Question: I am building a TODO application using Angular-Meteor.I am following the tutorial here:
<URL>
I have an error while I am trying to access a single todo item:

Here is my app.js
'''
Todos = new Mongo.Collection('todos');
if (Meteor.isClient) {
var todo = angular.module('todo', ['angular-meteor', 'ui.router']);
todo.config(['$urlRouterProvider', '$stateProvider', '$locationProvider', function($urlRouterProvider, $stateProvider, $locationProvider) {
$locationProvider.html5Mode(true);
$stateProvider
.state('todos', {
url: '/todos',
templateUrl: 'todos-list.ng.html',
controller: 'todoListController'
})
.state('todoDetails', {
url: '/todos/:todoId',
templateUrl: 'todo-details.ng.html',
controller: 'todoDetailsController'
});
$urlRouterProvider.otherwise("/todos");
}]);
todo.controller('todoListController', ['$scope', '$meteor', function($scope, $meteor) {
$scope.todos = $meteor.collection(Todos);
$scope.addTodo = function(todo) {
todo.date = new Date();
$scope.todos.save(todo);
};
$scope.remove = function(todo) {
$scope.todos.remove(todo);
};
$scope.clear = function() {
$scope.todos.remove();
};
}]);
todo.controller('todoDetailsController', ['$scope', '$stateParams','$meteor', function($scope, $stateParams, $meteor) {
$scope.todoId = $stateParams.todoId;
$scope.todo = $meteor.object(Todos, $stateParams.todoId);
}]);
}
'''
My index.html:
'''
<head>
<base href="/">
</head>
<body>
<div ng-app="todo">
<h1>
<a href="/todos">Home</a>
</h1>
<div ui-view></div>
</div>
</body>
'''
My todo-list.ng.html
'''
<form>
<label for="name">Name</label>
<input type="text" id="name" ng-model="newTodo.name">
<label for="priority">Priority</label>
<input type="text" id="priority" ng-model="newTodo.priority">
<button class="btn btn-primary" ng-click="addTodo(newTodo)">Add Todo</button>
</form>
<ul>
<li ng-repeat="todo in todos track by $index">
<a href="/todos/{{todo._id}}">{{todo.name}} {{todo.priority}} {{todo.date | date}}</a>
<button class="btn btn-primary" ng-click="remove(todo)">Done</button>
</li>
<h4>Tasks to do: {{todos.length}}</h4>
</ul>
<button class="btn btn-primary" ng-click="clear()">Clear list</button>
'''
And todo-details.ng.html
'''
<h1>Your to do</h1>
<input type="text" ng-model="todo.name">
<input type="text" ng-model="todo.priority">
'''
I have no idea, what am I doing wrong, following the official tutorial step by step, just replace parties with todo, honestly.
Any ideas ?
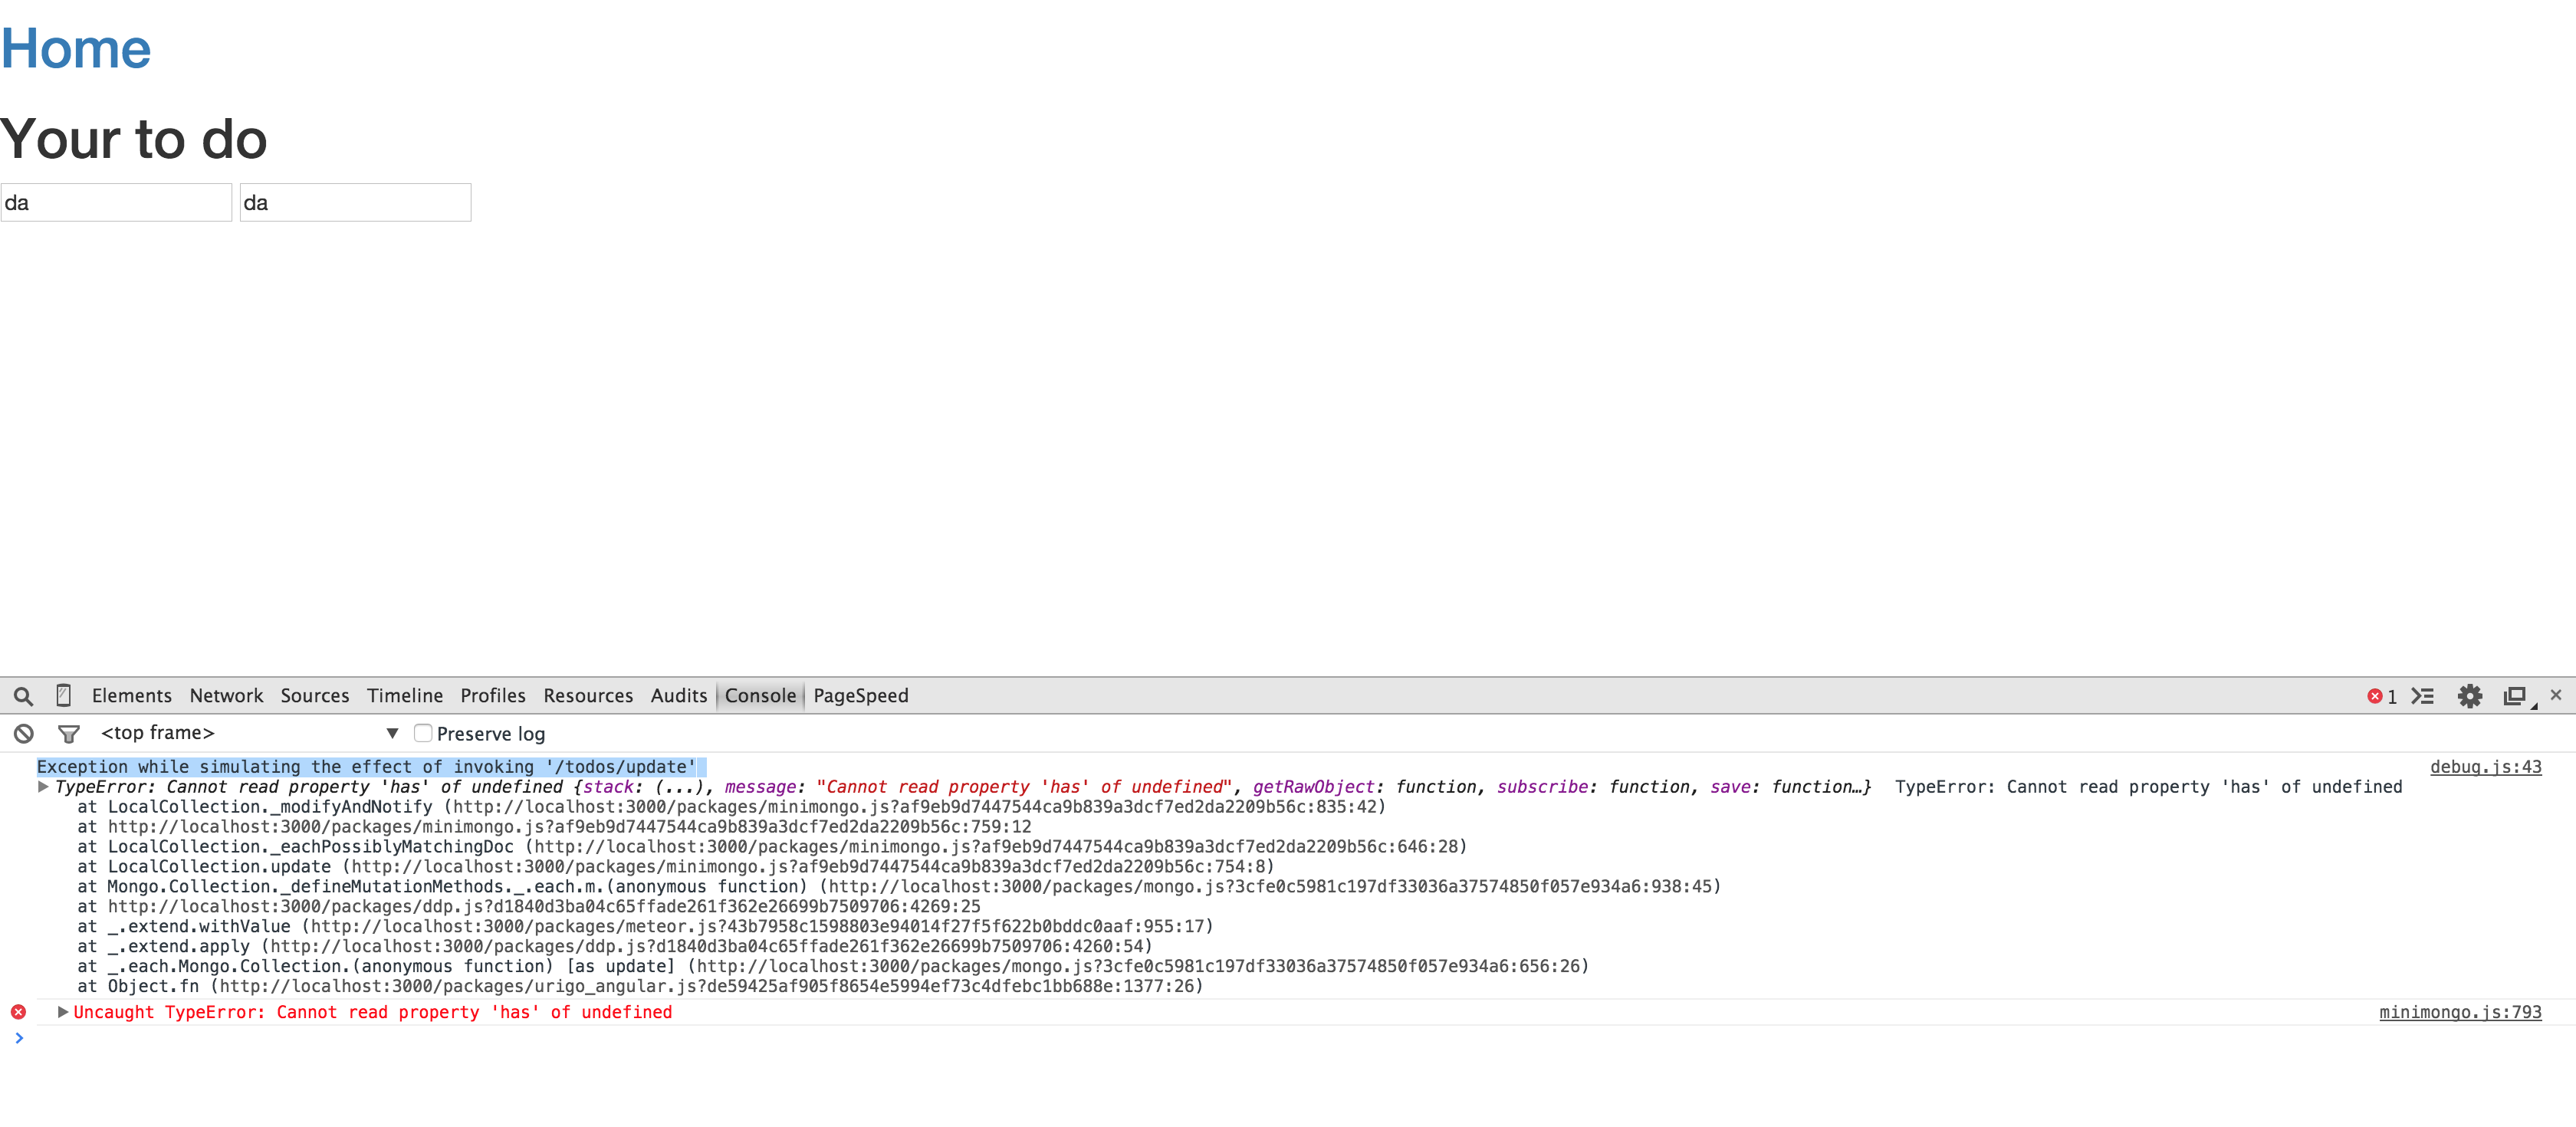
Answer: It turns out it was a bug caused by Meteor itself.
I have created an issue on <URL> and it was fixed.